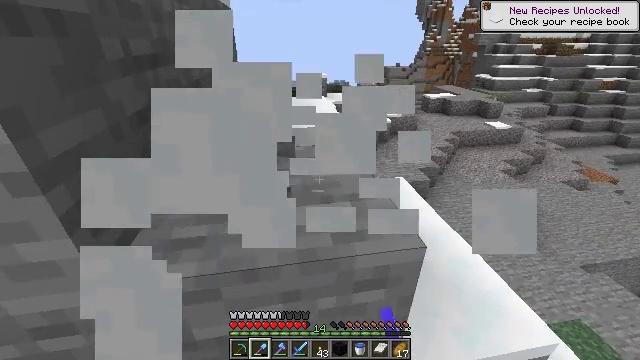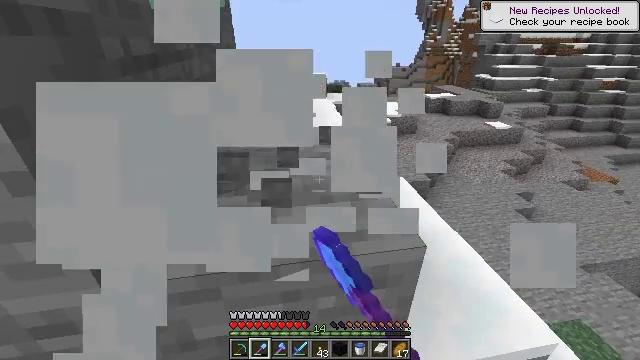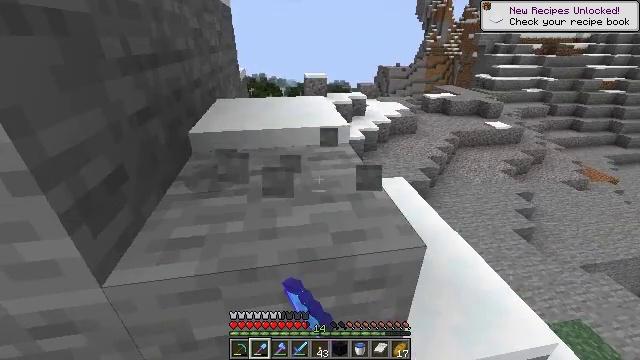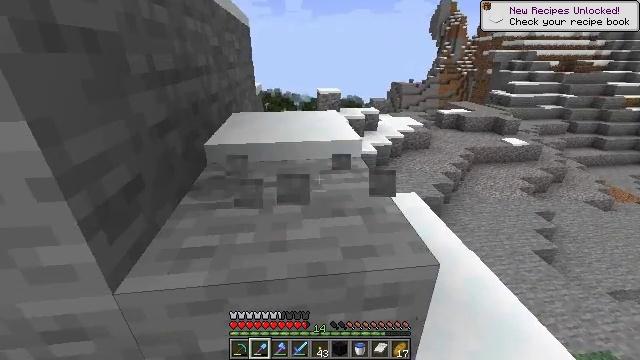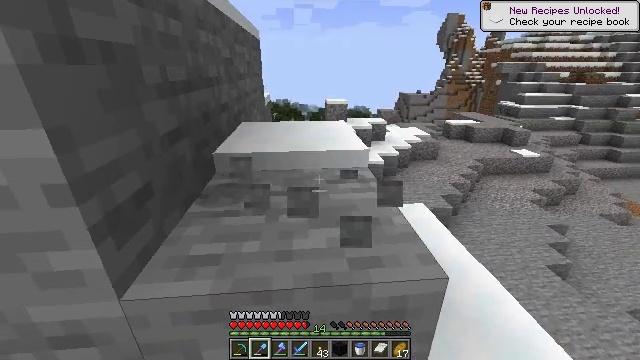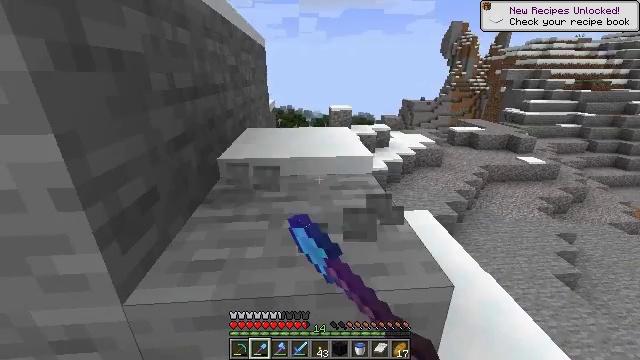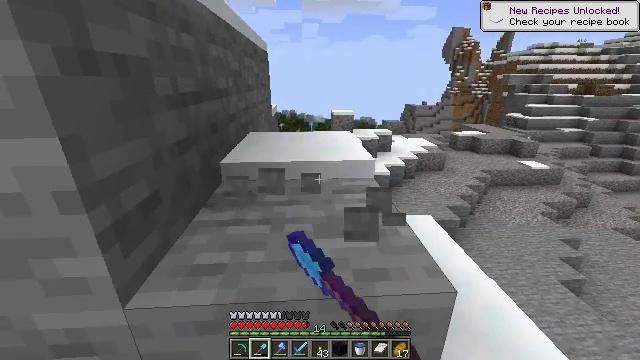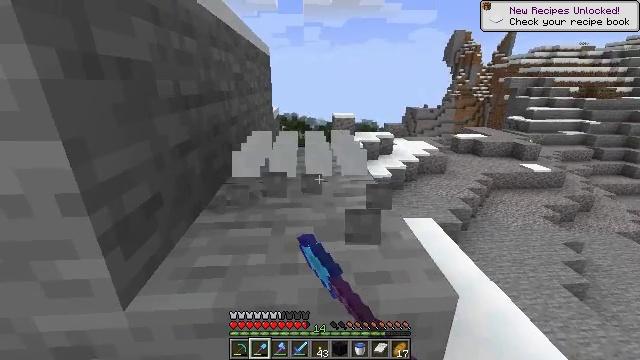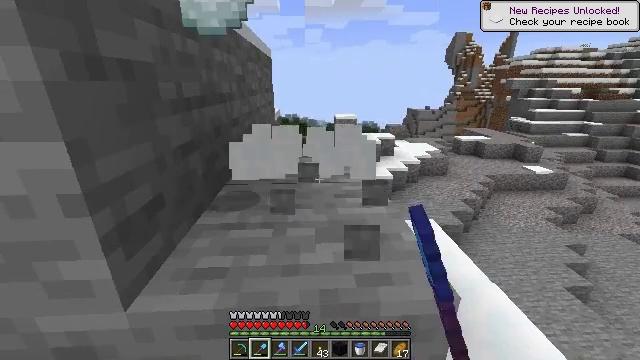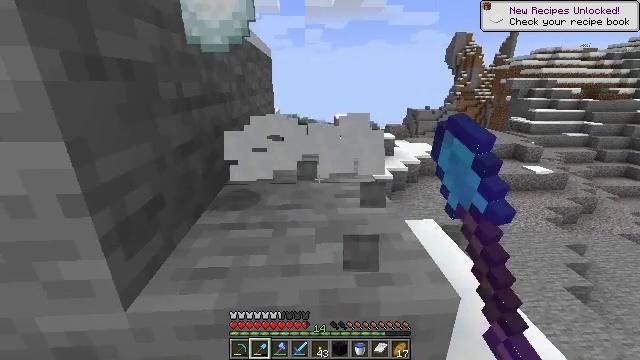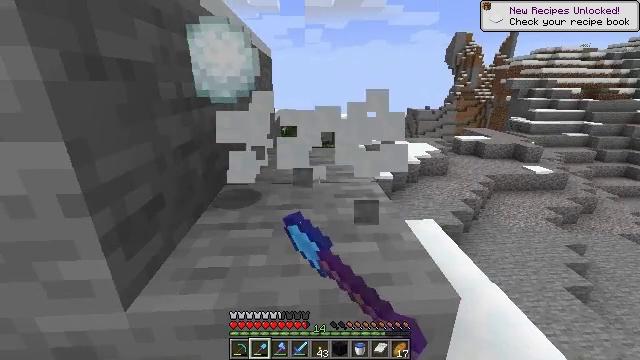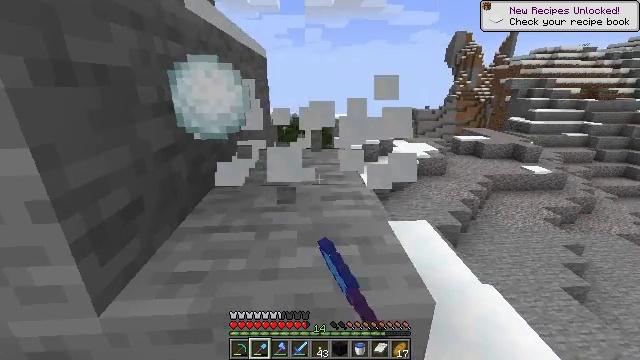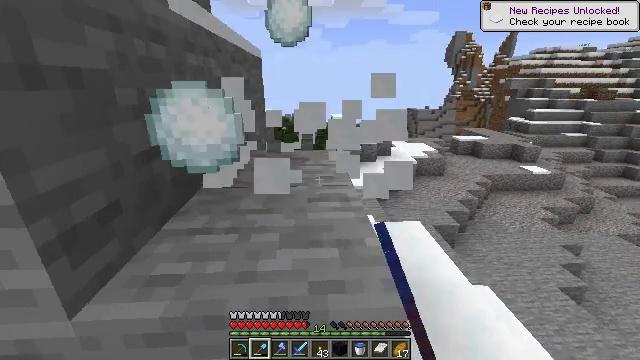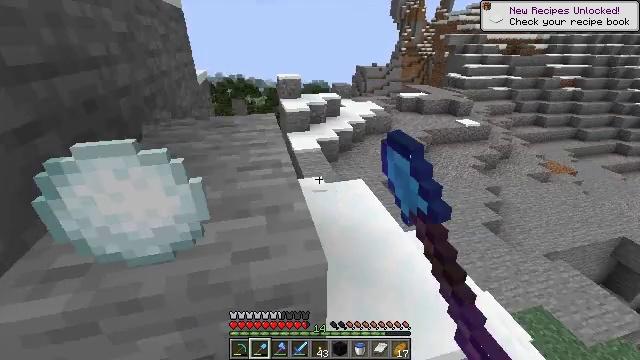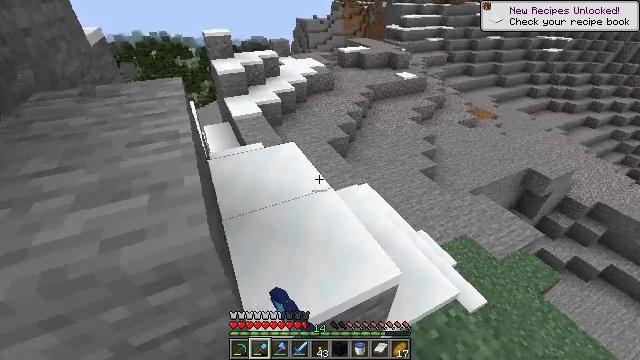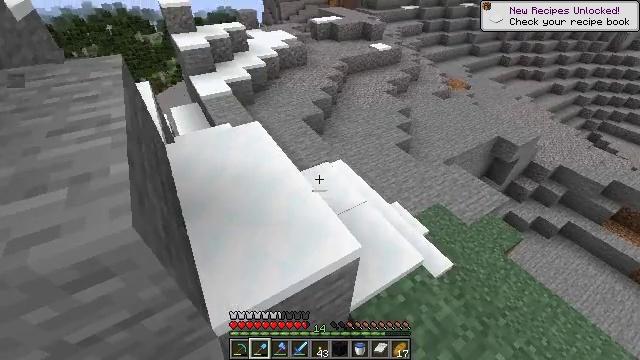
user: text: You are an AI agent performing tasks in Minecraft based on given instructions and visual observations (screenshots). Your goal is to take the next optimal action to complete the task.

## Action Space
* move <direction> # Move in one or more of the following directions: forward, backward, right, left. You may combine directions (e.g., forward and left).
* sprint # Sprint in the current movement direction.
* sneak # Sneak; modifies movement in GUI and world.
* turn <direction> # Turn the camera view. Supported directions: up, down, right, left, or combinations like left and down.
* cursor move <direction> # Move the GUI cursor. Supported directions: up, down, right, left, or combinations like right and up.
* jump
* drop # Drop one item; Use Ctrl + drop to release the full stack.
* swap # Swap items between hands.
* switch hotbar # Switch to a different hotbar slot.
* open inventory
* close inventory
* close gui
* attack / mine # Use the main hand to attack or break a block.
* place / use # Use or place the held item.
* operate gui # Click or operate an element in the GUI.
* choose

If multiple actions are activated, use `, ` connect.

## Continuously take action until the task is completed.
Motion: motion action
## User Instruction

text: Break the snow block.
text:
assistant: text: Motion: attack / mine
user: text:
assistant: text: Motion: attack / mine
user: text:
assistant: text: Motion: turn left and up, attack / mine
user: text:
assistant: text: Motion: turn left and up, attack / mine
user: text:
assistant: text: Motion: turn up, attack / mine
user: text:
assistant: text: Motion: attack / mine
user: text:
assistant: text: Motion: attack / mine
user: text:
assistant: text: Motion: attack / mine
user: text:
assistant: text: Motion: attack / mine
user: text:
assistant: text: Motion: attack / mine
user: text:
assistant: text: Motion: move right, attack / mine
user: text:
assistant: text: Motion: move right, attack / mine
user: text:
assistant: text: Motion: move right, turn right and down
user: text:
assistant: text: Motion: move right, turn right and down
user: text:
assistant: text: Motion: turn right and down
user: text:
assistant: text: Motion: turn down
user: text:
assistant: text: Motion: attack / mine
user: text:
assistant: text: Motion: turn left, attack / mine
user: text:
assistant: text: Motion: turn left, attack / mine
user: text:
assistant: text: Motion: turn left and up, attack / mine
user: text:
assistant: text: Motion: turn left and up, attack / mine
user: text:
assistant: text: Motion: turn left and up, attack / mine
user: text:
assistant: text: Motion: turn left and up, attack / mine
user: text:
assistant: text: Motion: attack / mine
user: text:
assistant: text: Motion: turn left and up, attack / mine
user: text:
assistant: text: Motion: turn up, attack / mine
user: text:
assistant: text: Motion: turn up, attack / mine
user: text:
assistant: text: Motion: turn up, attack / mine
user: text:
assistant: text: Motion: turn up, attack / mine
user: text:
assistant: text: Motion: turn up, attack / mine